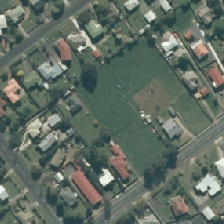
Land cover: urban_parkland